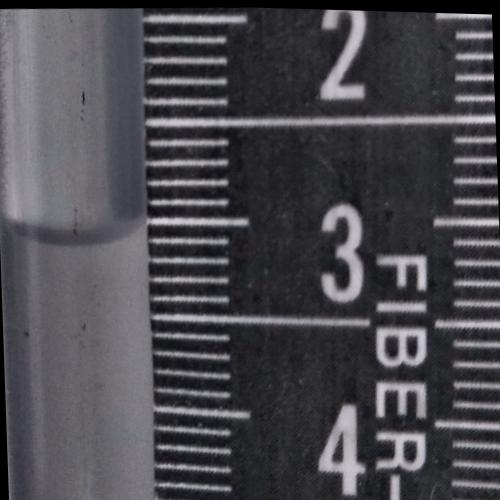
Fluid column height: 3.1 cm